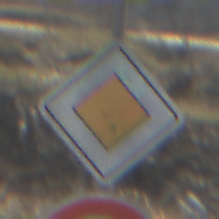
Verkehrszeichen: Vorfahrtsstrasse
Zusatzzeichen unten: Geschwindigkeit60
Umgebung: Outdoor, Suburban
Tageszeit: MorningAfternoon
Wetter: PartlyCloudy
Licht: Natural
Jahreszeit: NotSpecified
Kontrast: HighContrast